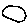
Label: circle